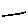
Label: line